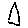
Label: triangle